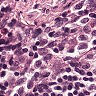
Metastatic tissue present: no